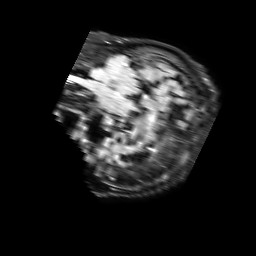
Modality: FLAIR
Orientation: sagittal
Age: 67
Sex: male
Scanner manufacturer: philips
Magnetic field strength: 1.5 T
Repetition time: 6 s
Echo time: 0.1012 s